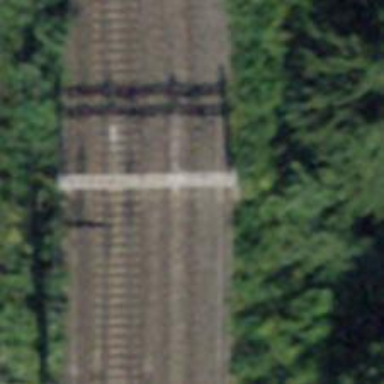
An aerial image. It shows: Railway track with contact line for electrification.